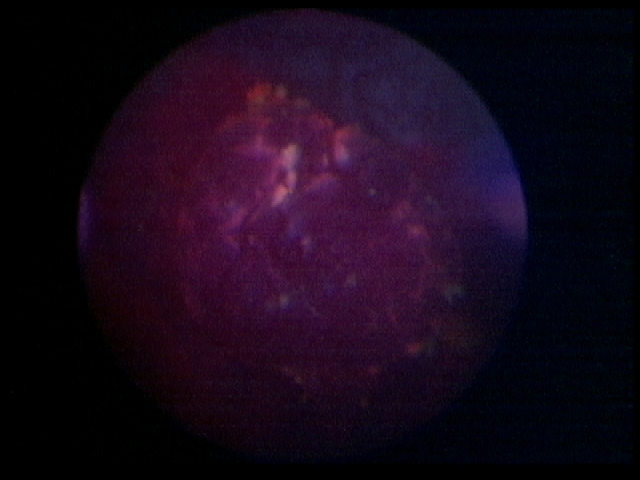
Modality: BLC
Class: Malignant
Subclass: HighGradePapillary
Lesion: L1
Stage: T1
Morphology: Papillary
Bladder cancer association: Yes